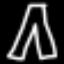
Label: pants